Question: I try and run my <URL>.

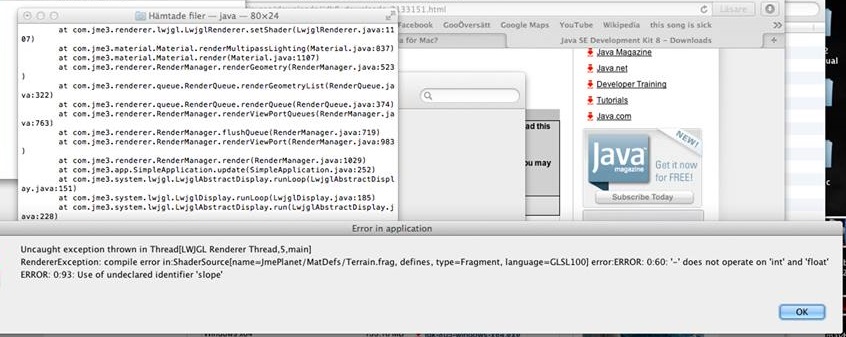
Answer: According to the error, it looks like the OpenGL was unable to compile your fragment shader, since the error specifies that the GLSL language version is 1 (language=GLSL100) which is very old, I assume the syntax used to creating the shader is meant for a higher level of OpenGL. Try to see what OpenGL version the engine is using and if is supported by your graphics card. Also, try to check if the source code of that fragment shader contains '#version XXXX' directive at the first line, if it doesn't try to add the GLSL version of the OpenGL version the engine is using.
If it didn't solved your problem please post here the source code of that fragment shader.